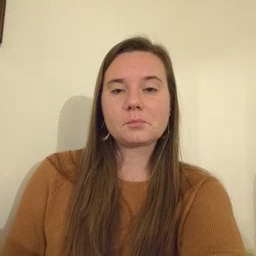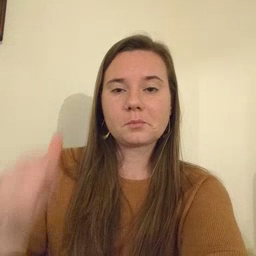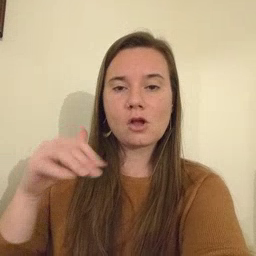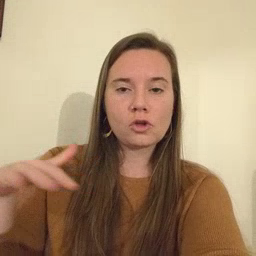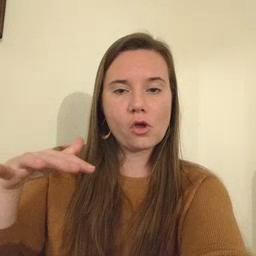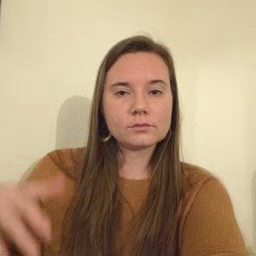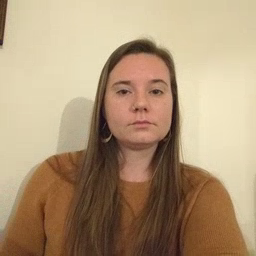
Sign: backyard